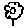
Label: flower